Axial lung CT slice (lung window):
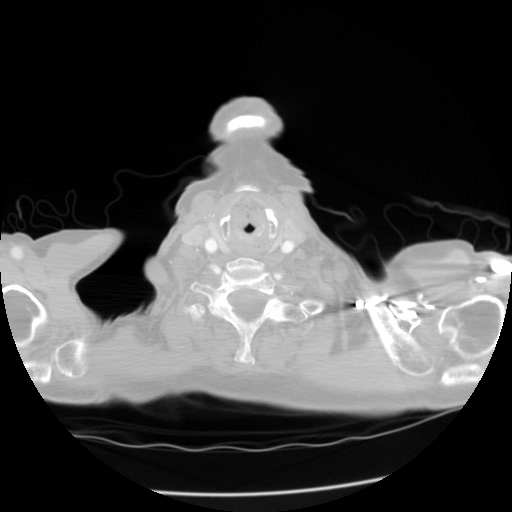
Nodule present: no